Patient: sex F, age 59
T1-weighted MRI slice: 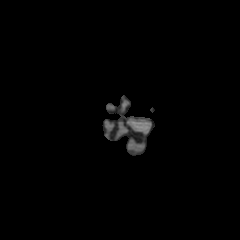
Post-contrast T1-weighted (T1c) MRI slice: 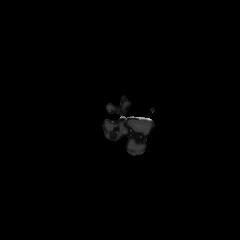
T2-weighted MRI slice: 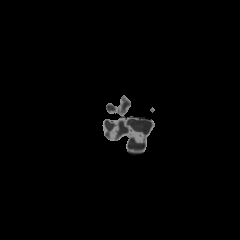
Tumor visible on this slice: no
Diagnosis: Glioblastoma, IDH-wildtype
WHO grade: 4